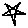
Label: star